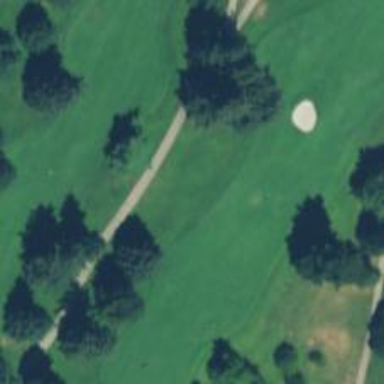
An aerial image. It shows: Path used for both walking and golf.